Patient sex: M
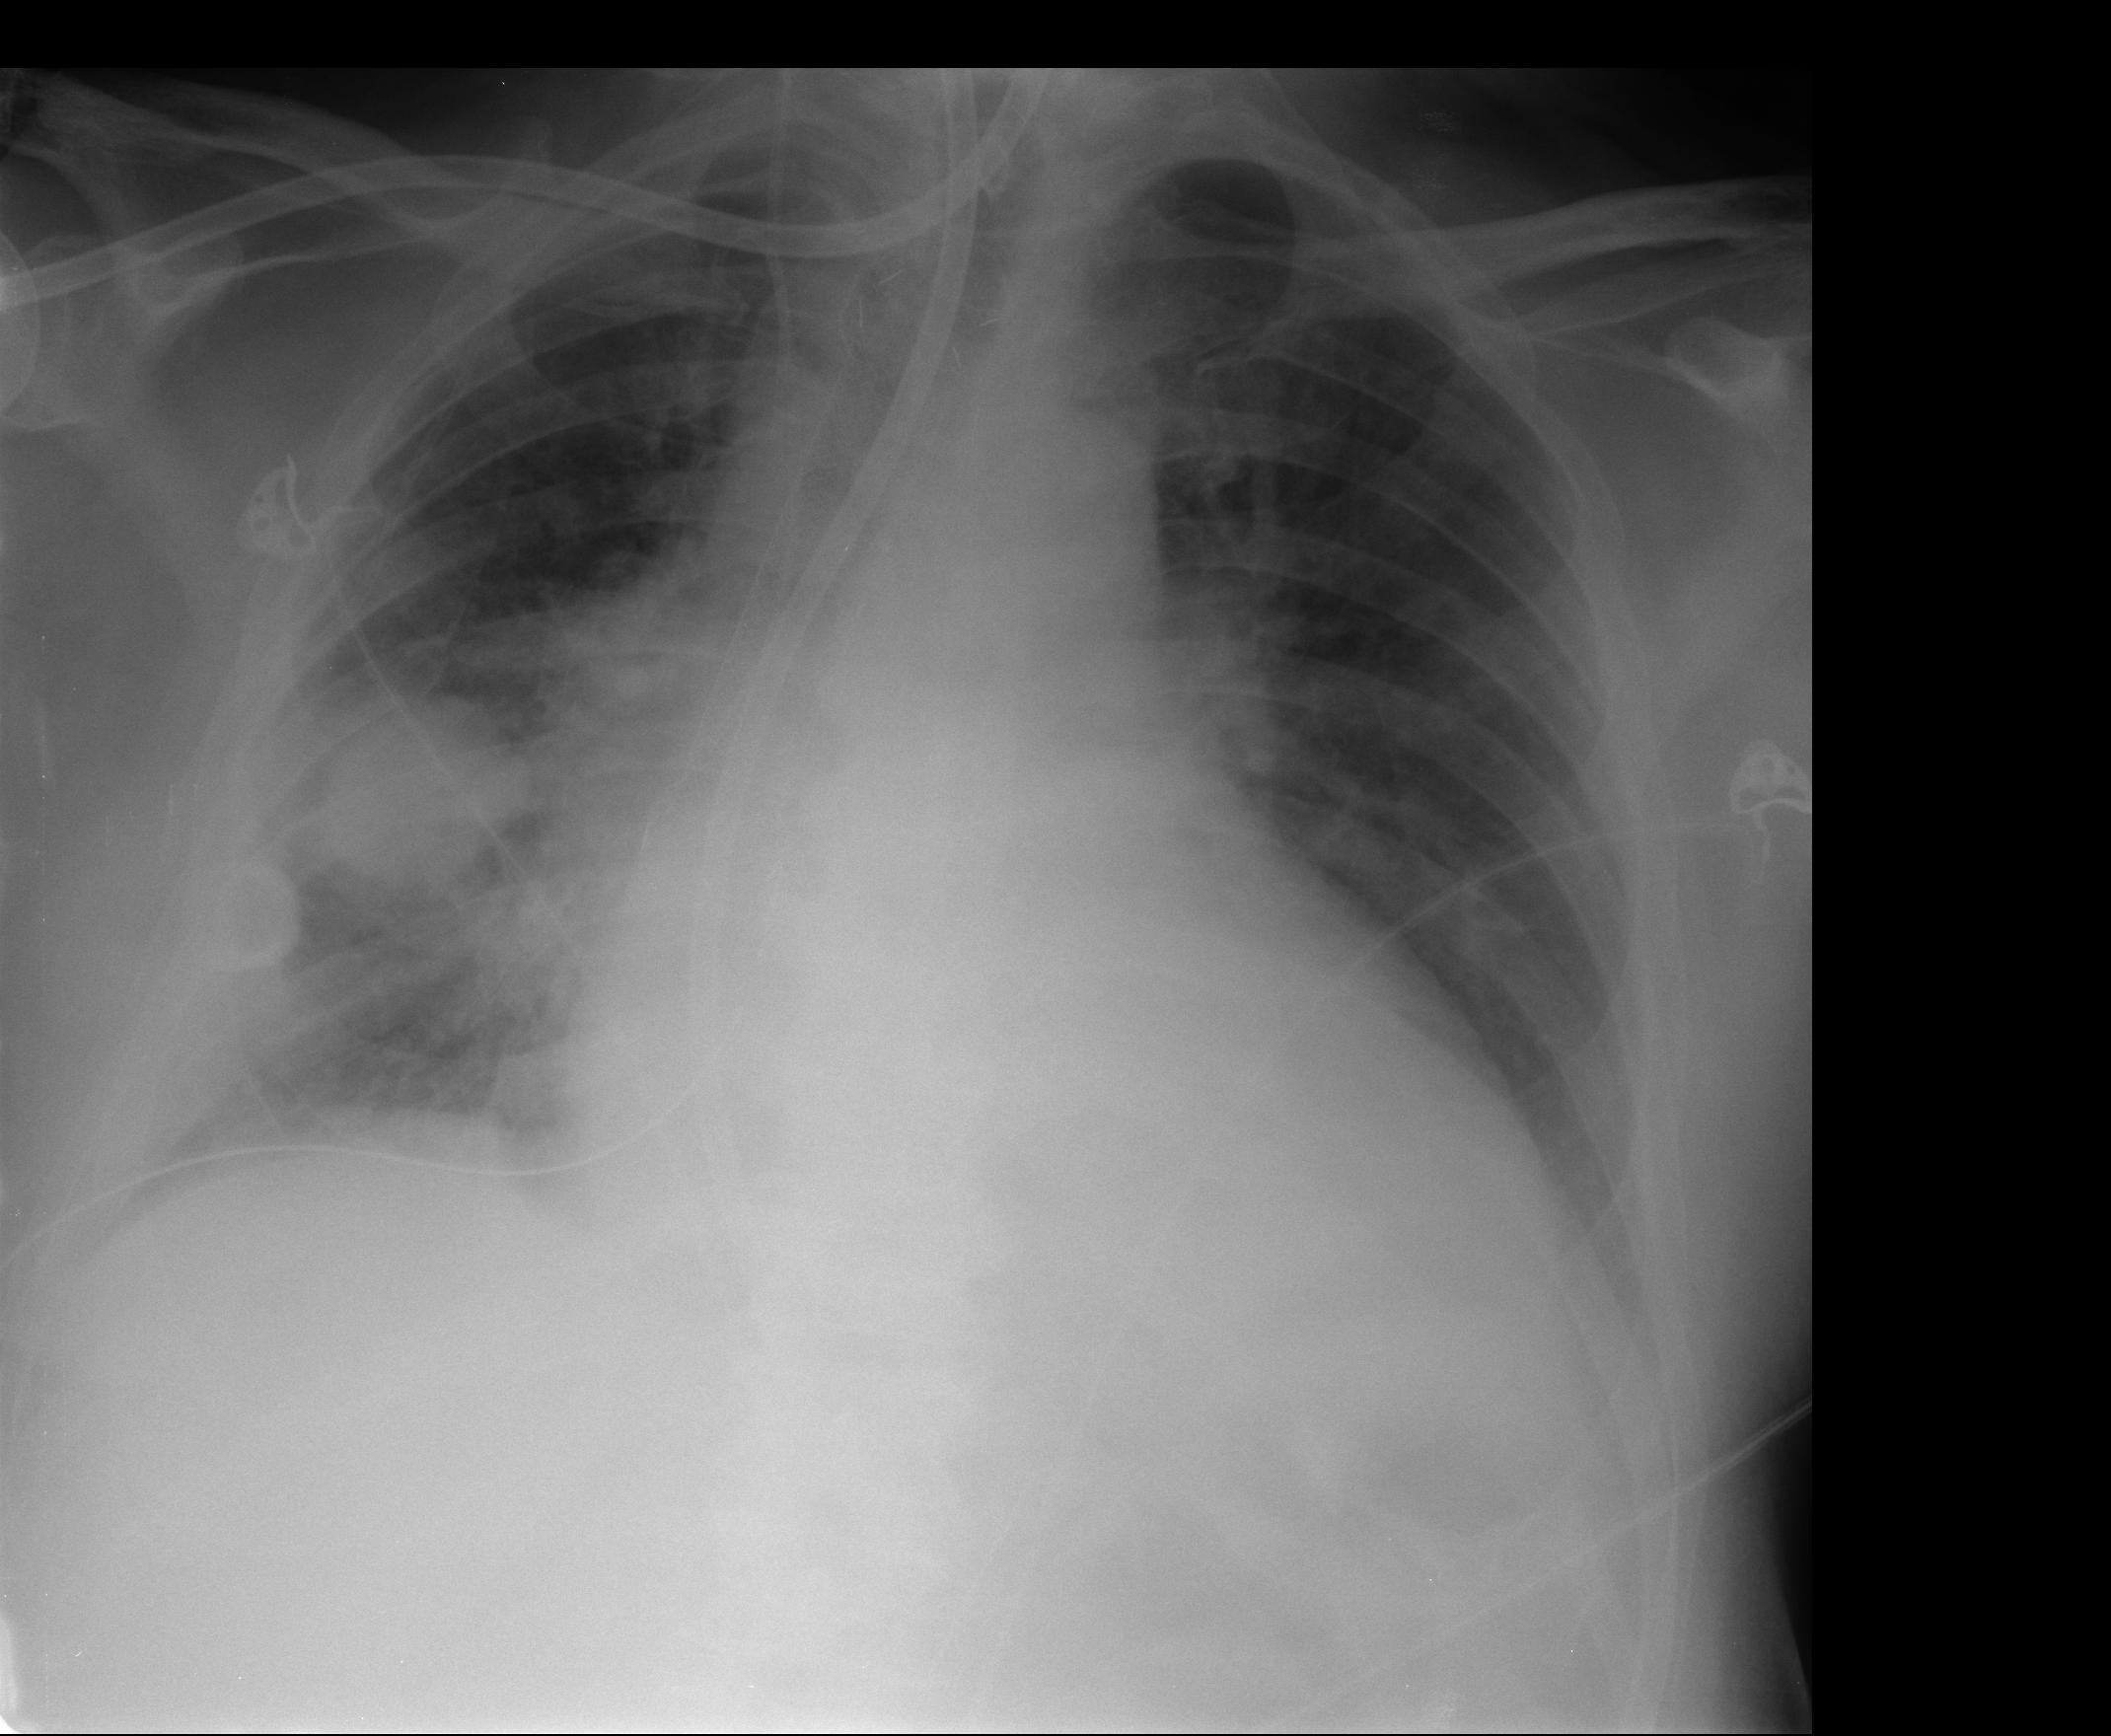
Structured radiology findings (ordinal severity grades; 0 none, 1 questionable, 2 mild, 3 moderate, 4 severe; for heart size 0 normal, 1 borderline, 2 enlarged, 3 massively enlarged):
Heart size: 3
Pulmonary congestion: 2
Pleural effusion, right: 2
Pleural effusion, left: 2
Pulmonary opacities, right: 2
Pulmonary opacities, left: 1
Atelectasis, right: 3
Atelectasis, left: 3